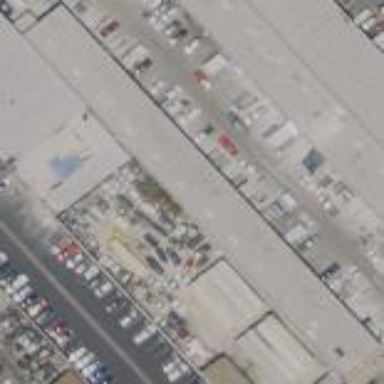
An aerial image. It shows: Industrial building.